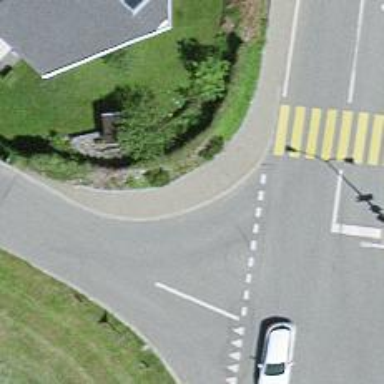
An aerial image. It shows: Sidewalk along the footway.